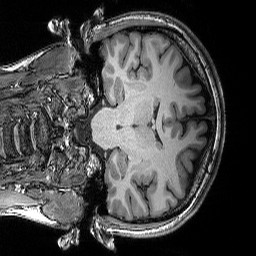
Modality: T1w
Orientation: coronal
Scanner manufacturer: siemens
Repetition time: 2.25 s
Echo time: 0.00418 s